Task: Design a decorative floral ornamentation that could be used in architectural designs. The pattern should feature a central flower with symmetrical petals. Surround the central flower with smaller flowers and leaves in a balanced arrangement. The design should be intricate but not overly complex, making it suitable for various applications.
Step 1455:
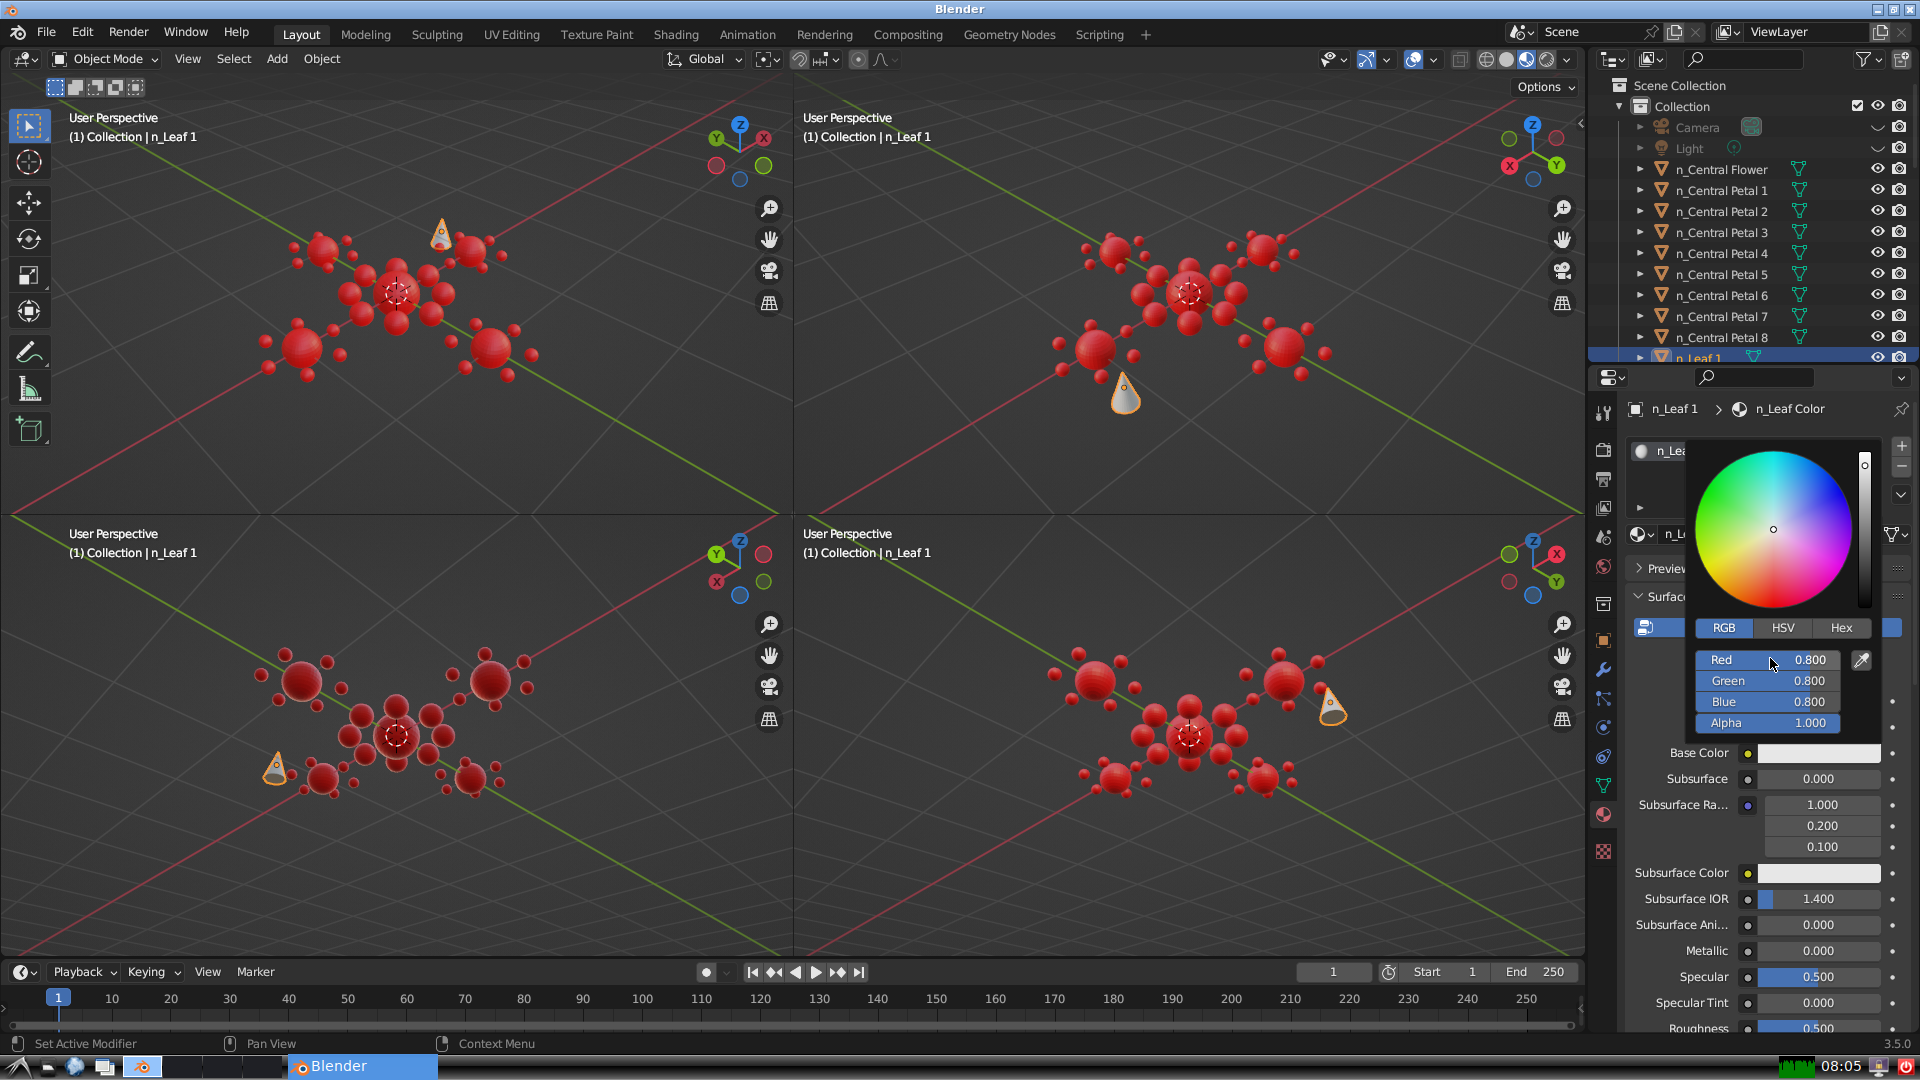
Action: click: no